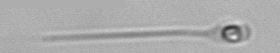
Label: Asterionellopsis_glacialis